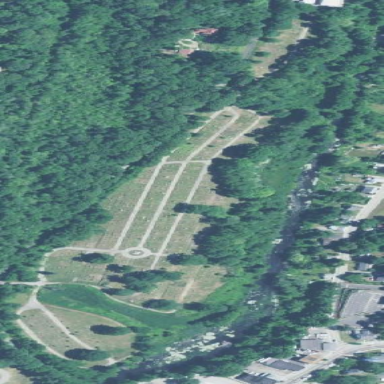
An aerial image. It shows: Cemetery.